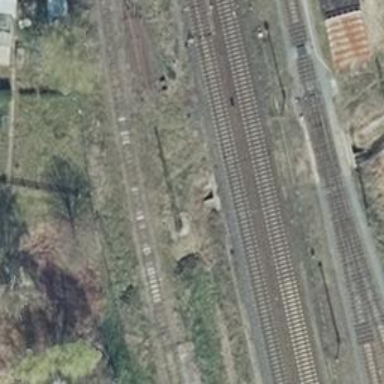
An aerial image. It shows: Railway signal.